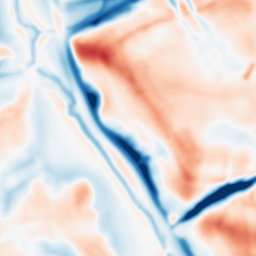
Category: multiscale
Decomposition family: dog_multiscale
Decomposition parameters: sigma_ratio: 1.6
n_scales: 4
base_sigma: 2
Upsampling method: bilinear
Upsampling parameters: scale: 4
Upsampling scale: 4